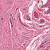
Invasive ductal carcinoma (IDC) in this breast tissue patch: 0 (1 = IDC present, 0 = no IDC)